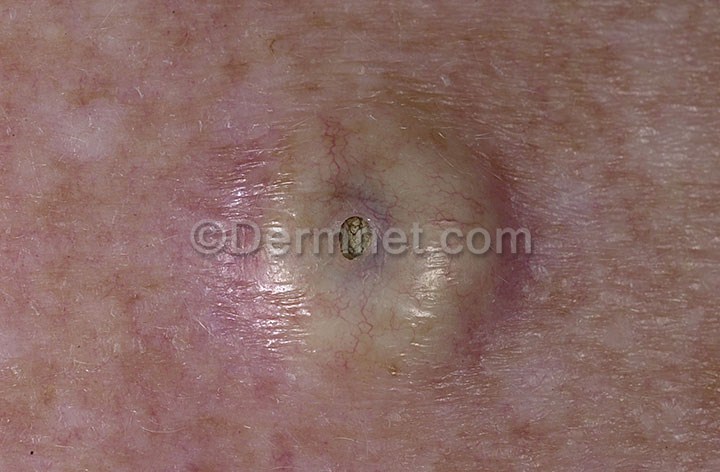
Disease: Seborrheic Keratoses and other Benign Tumors